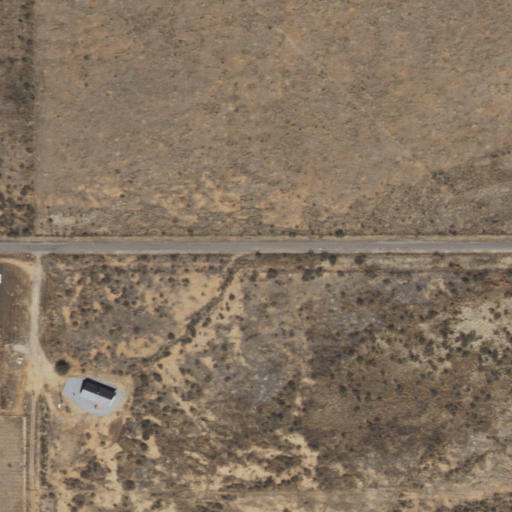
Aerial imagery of valley in Arizona named O B Draw containing shrub, grassland, and open development